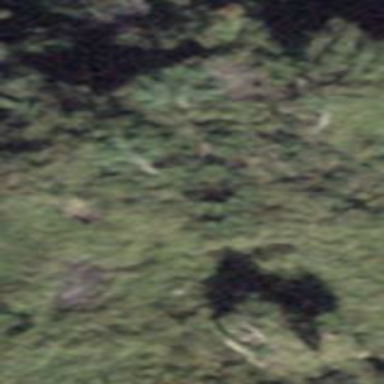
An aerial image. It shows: Beautiful woodland area.